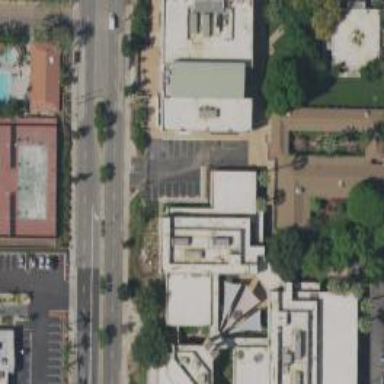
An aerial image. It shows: University building.